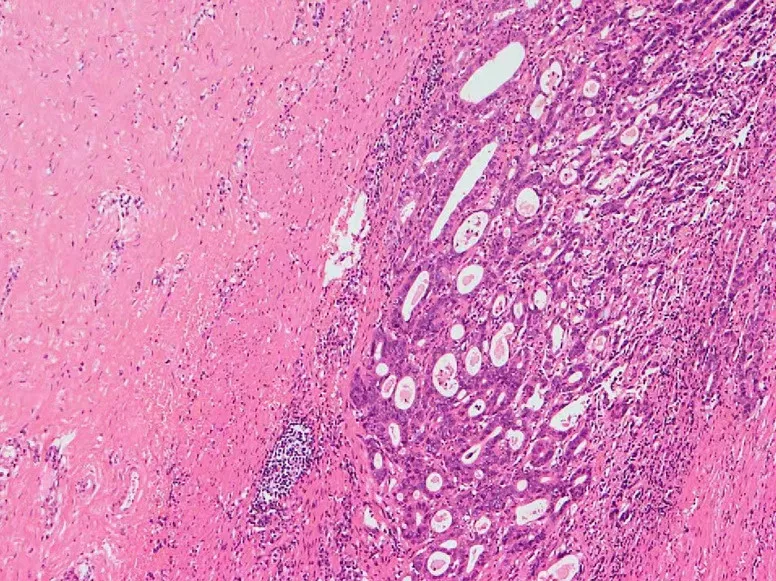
Postoperative pathology of gastric carcinoma in 2015.
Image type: pathology (h&e)